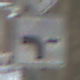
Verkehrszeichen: VerlaufVorfahrtsstrasse6
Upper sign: Vorfahrtsstrasse
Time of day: MorningAfternoon
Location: Roofed (Suburban)
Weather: PartlyCloudy
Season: Winter
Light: Natural